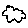
Label: cloud